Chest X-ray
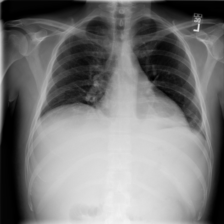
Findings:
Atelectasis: positive
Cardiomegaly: negative
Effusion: negative
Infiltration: positive
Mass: negative
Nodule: negative
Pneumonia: negative
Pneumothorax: negative
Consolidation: negative
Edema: negative
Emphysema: negative
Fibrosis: negative
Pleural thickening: negative
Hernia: negative